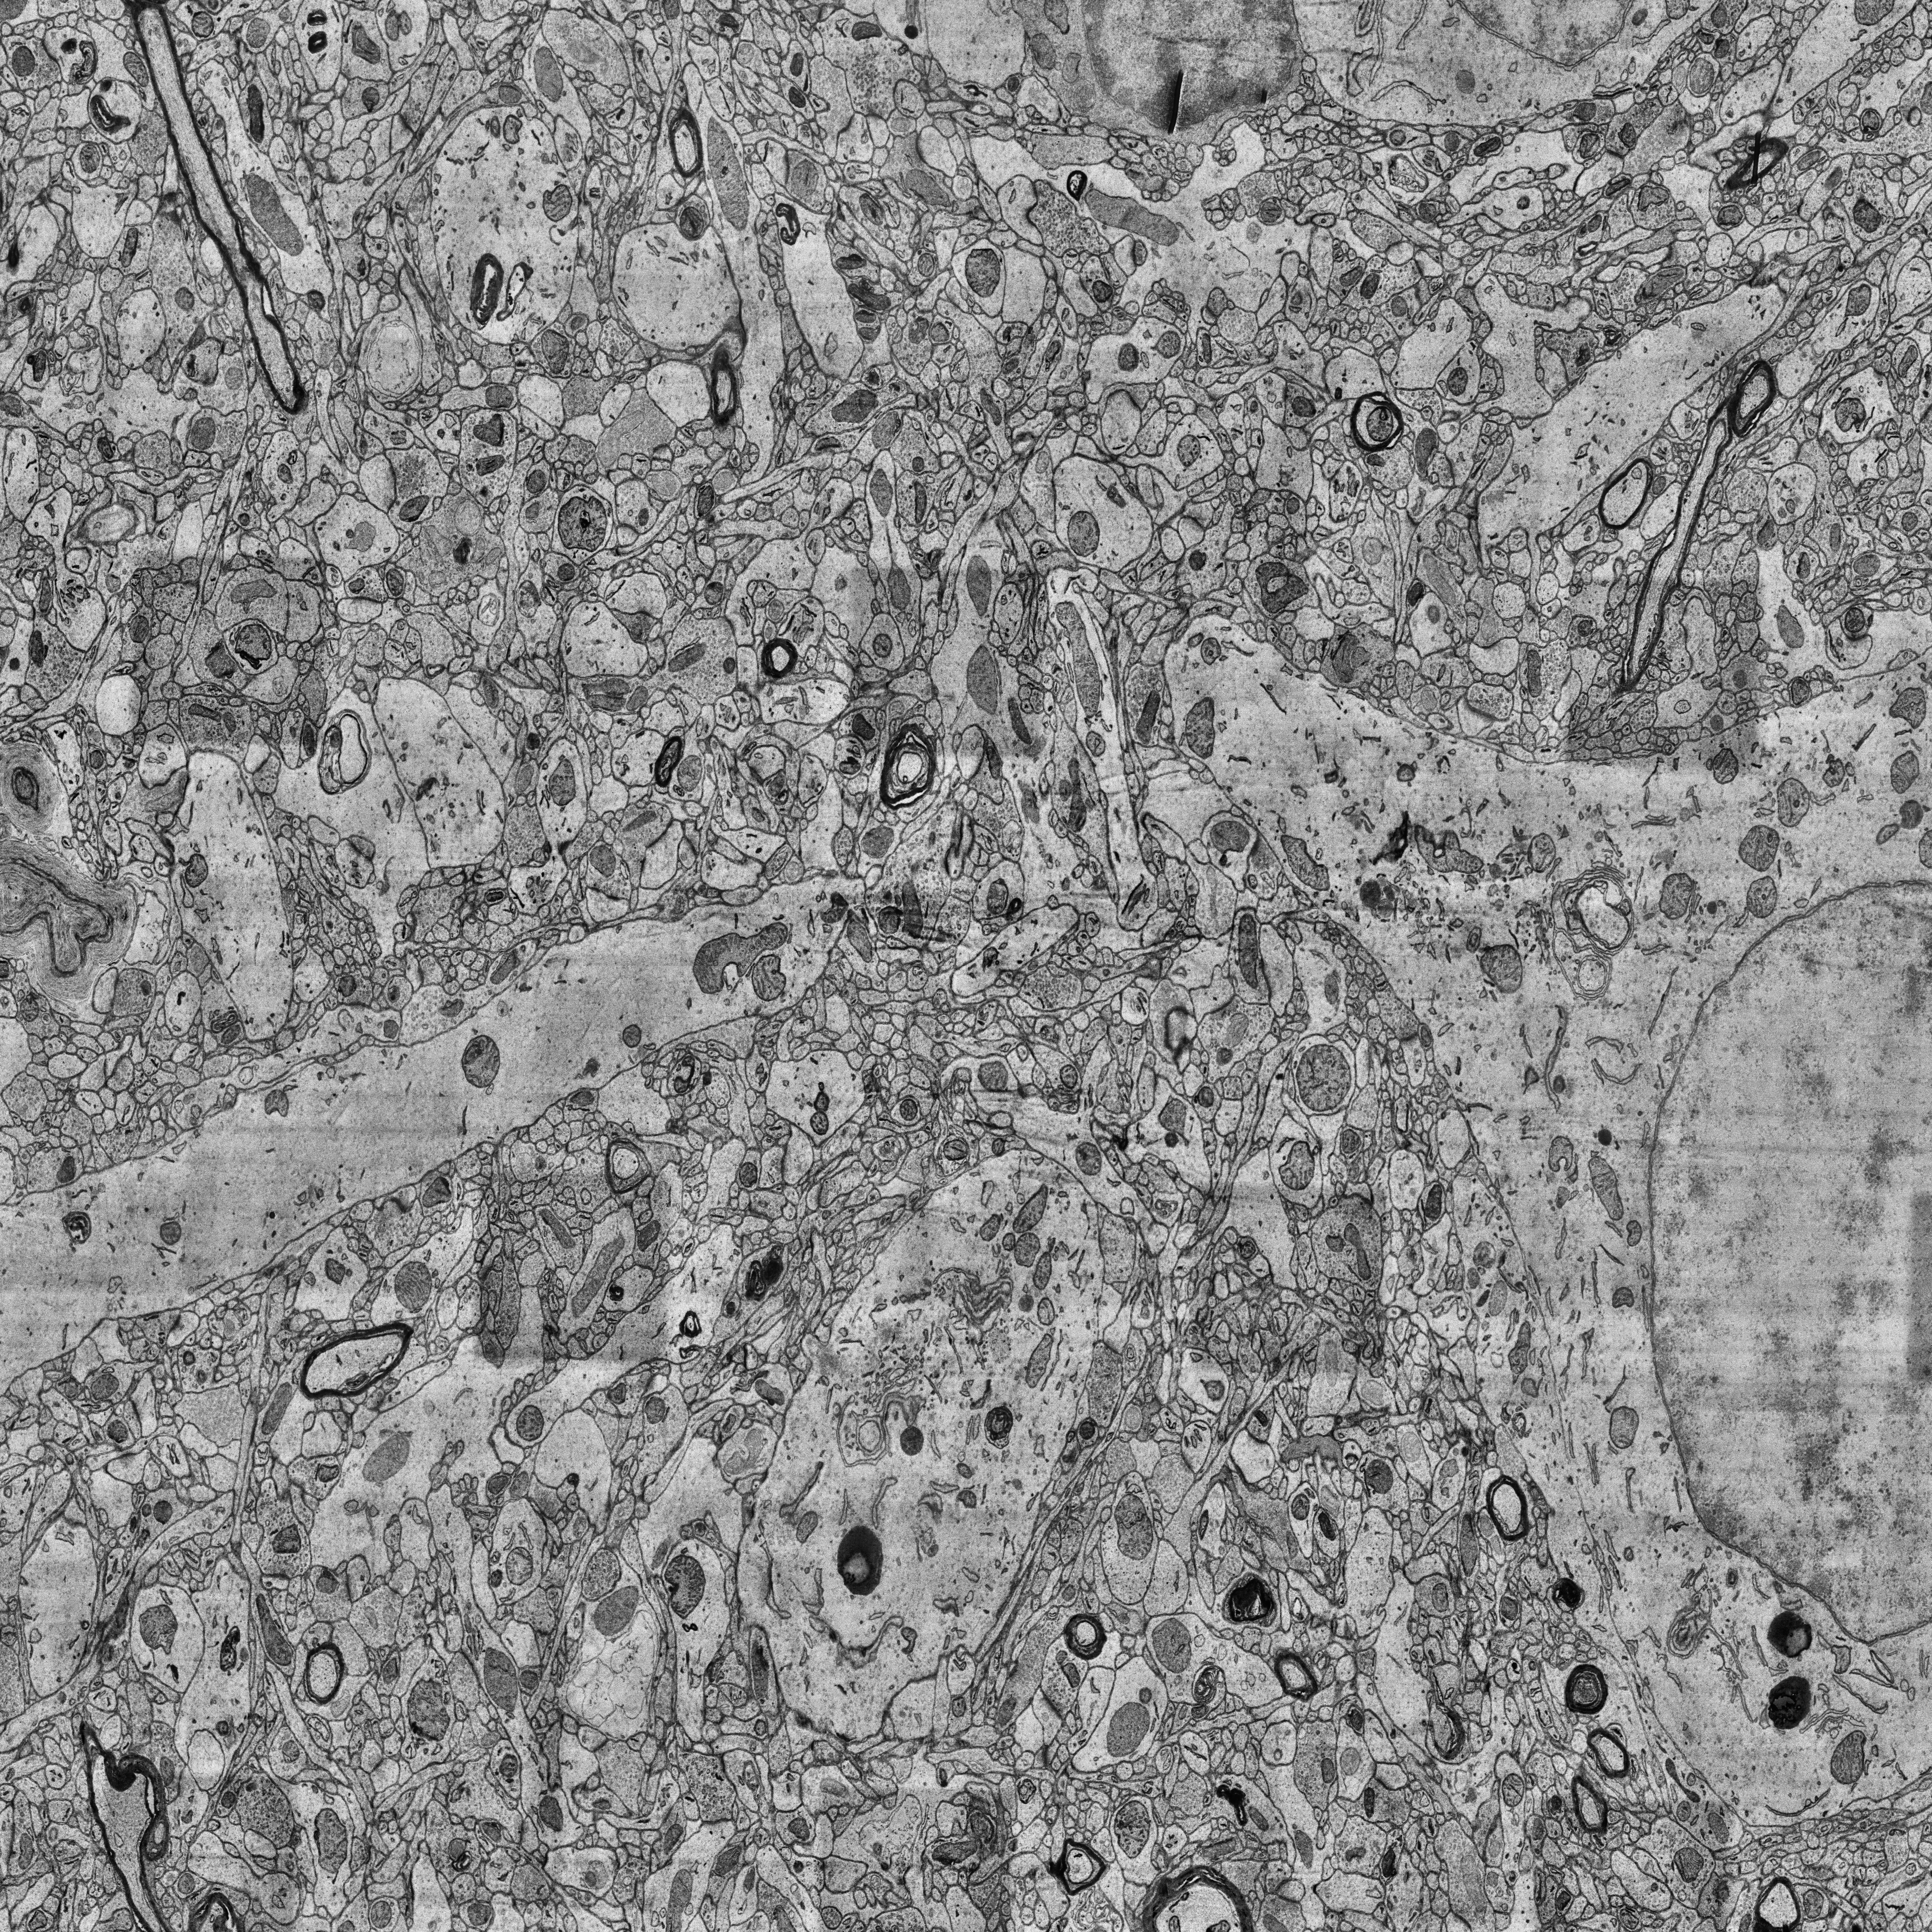
Electron microscopy slice of human cortex tissue
Slice depth (z): 285
Mitochondria instances in slice: 425